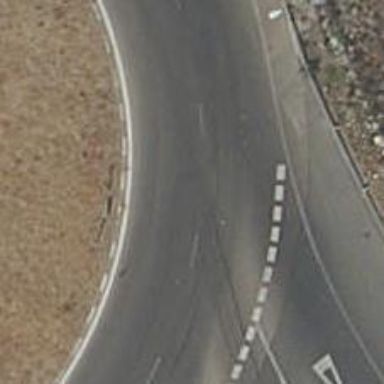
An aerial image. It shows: Primary highway intersecting roundabout.